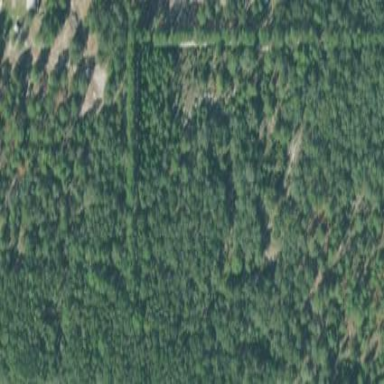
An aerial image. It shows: Mixed leaf woodland.